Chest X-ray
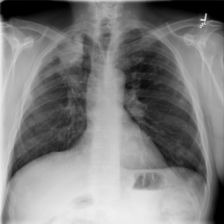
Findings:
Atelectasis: negative
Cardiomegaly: negative
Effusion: negative
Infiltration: negative
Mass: positive
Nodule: negative
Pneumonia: negative
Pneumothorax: negative
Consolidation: positive
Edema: negative
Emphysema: negative
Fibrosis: negative
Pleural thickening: negative
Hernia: negative